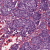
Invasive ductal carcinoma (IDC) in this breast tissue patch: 1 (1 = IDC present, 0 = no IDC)